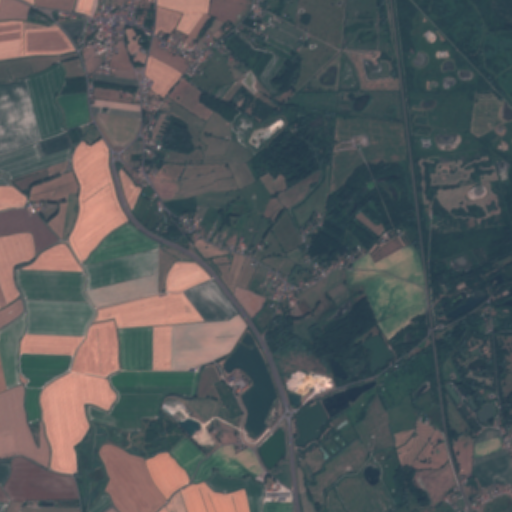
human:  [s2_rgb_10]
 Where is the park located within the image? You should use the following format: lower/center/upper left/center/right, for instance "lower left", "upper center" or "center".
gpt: The park is located in the upper left of the image.
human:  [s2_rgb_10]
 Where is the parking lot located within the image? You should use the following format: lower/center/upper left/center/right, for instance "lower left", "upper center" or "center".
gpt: The parking lot is located in the upper left of the image.
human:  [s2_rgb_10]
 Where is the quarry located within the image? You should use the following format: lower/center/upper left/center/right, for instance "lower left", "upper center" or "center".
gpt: The quarry is located in the lower center of the image.
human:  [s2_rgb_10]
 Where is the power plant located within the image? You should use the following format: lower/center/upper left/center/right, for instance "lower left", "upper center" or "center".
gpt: There is no power plant in the image.